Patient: sex F, age 43
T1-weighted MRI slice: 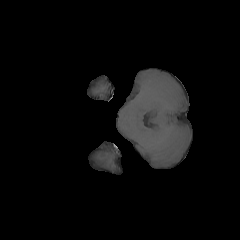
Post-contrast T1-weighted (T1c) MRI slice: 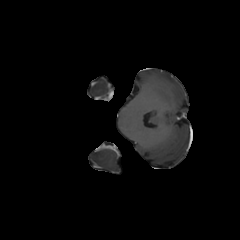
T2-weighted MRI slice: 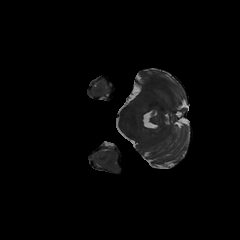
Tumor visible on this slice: no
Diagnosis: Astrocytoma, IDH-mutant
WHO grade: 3